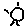
Label: sun